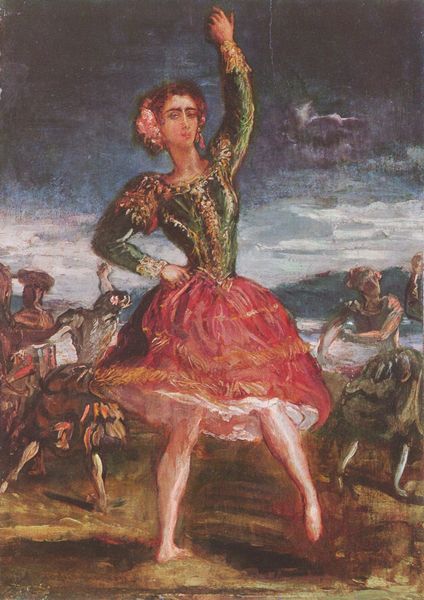
Titel: La Petra Camara
Künstler: Théodore Chassériau
Standort: Budapest
Institution: Szépmüvészeti Múzeum
Schlagwörter: berg, blau, dunkel, fuß, gemälde, gewitter, hand, himmel, mann, meer, wasser, weiß, wolken, frauen, grün, landschaft, sand, see, ufer, abend, bewegung, blume, blumen, braun, frau, grau, hell, hintergrund, kleid, mund, männer, nacht, nase, schmuck, schwarz, blüte, blüten, rot, wiese, wolke, beige, fest, muster, rock, tanz, mütze, arm, gesicht, haarschmuck, bildnis, porträt, erde, hügel, natur, gewässer, land, auge, bestickt, gold, haare, tanzen, tänzerin, tänzerinnen, kontrast, rosa, beine, bewölkt, spanien, taille, bein, gischt, strand, welle, wellen, haltung, mieder, berge, gebirge, figuren, unwetter, verzierung, woken, goya, rüschen, knie, waden, barfuss, spanisch, unterrock, tracht, bedrohung, flamenco, zigeunerin, hüfte, blitz, korsett, grpn, drehung, verdreht, volkstanz, rok, andalusien, spanierin, mütz, pirouette, tan, flamenko, frida kahlo, braundung, drehng, ole, verzieung, dunkler himmel, tranz, roter rock, frrauen, hüftstütz